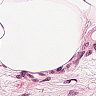
Metastatic tissue present: no